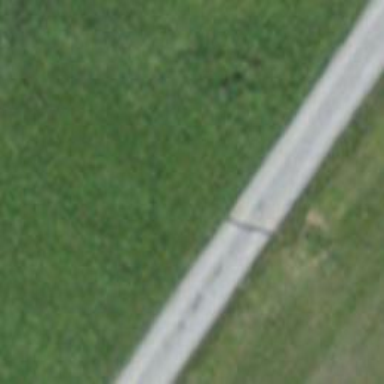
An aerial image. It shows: Well-maintained track road of grade 1.